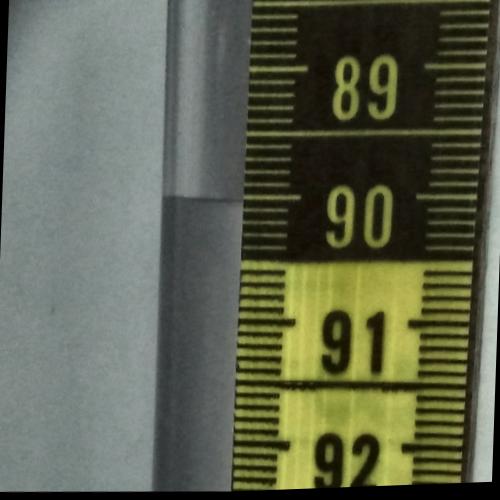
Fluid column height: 90.0 cm